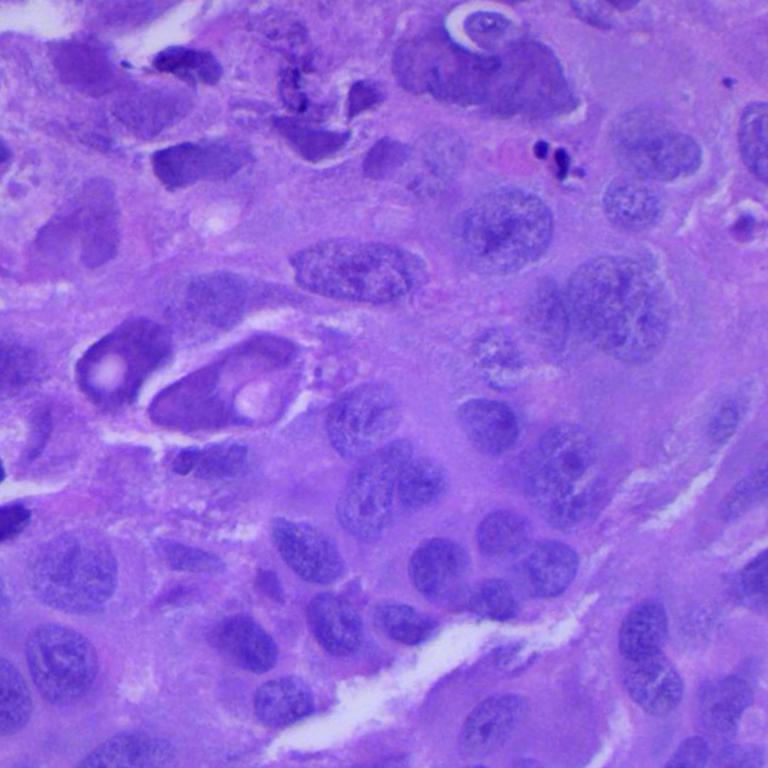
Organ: lung
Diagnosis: squamous carcinomas